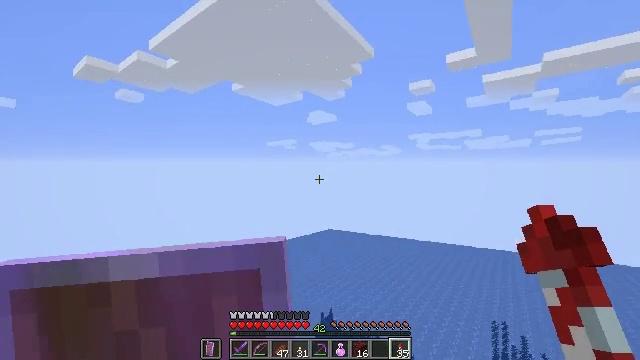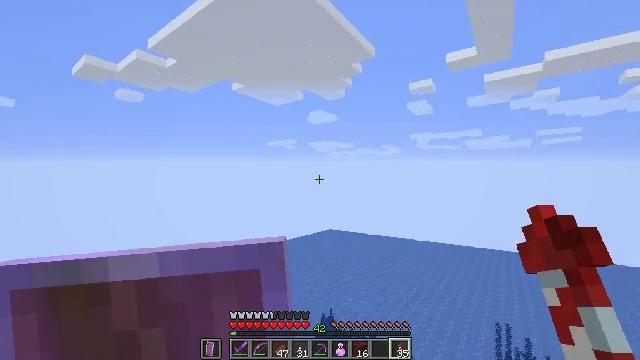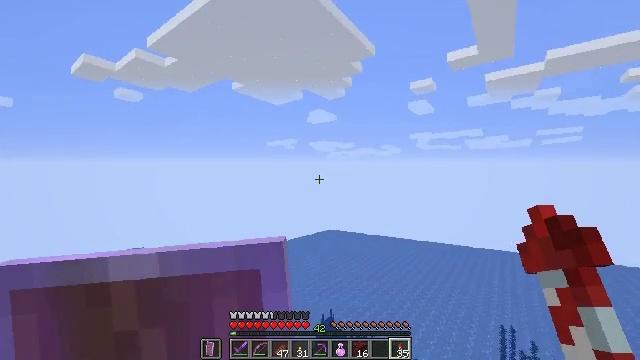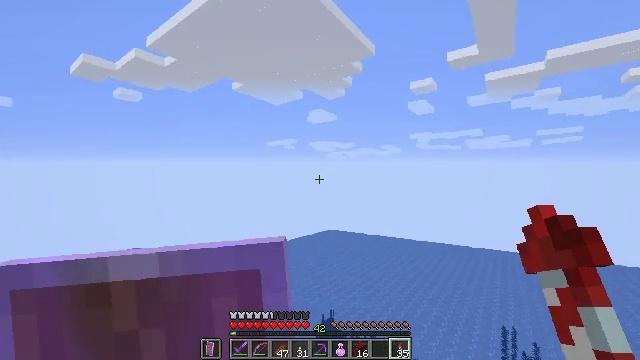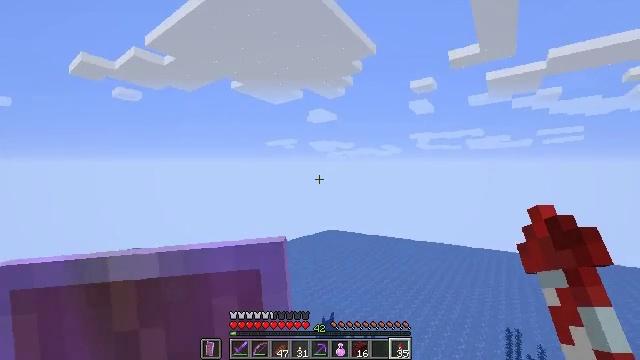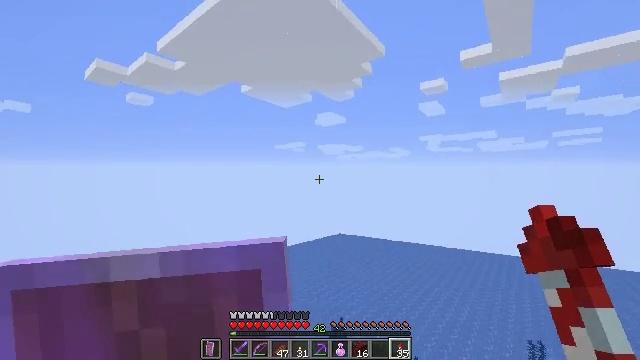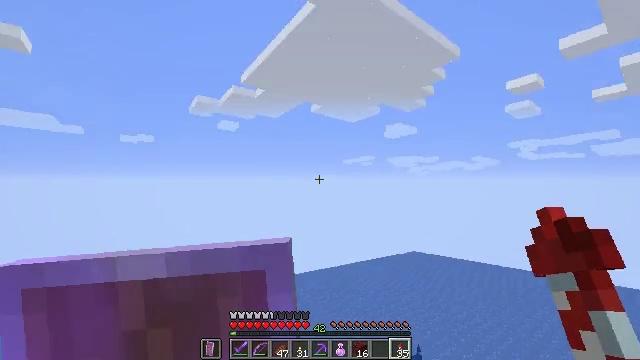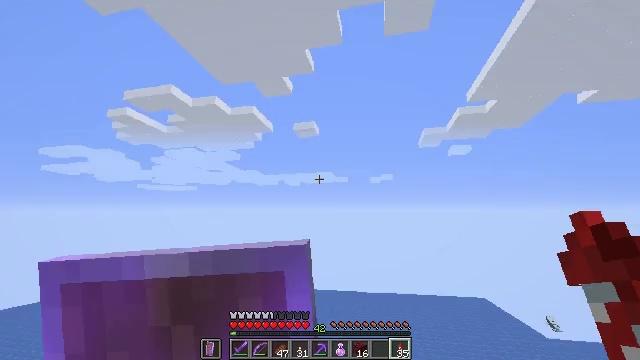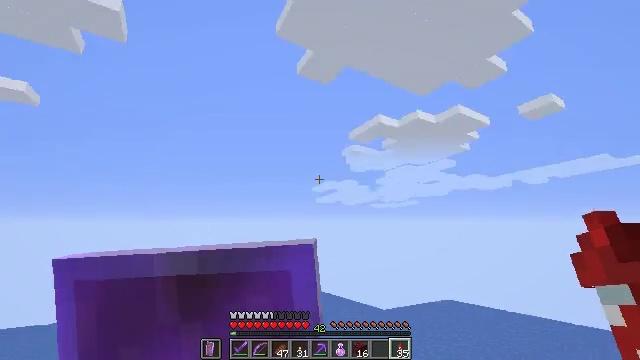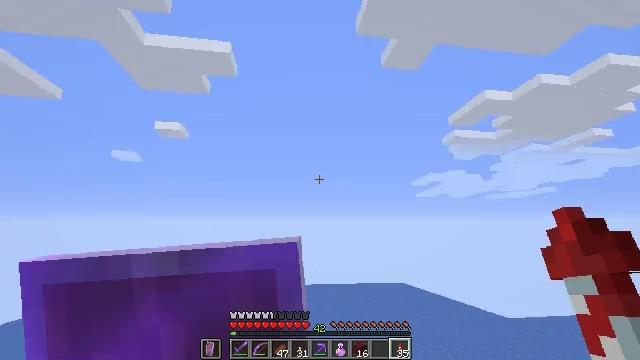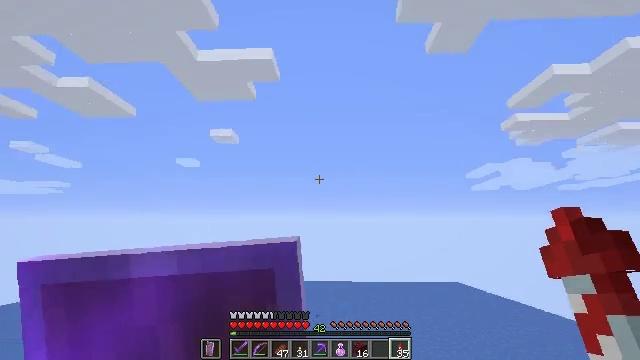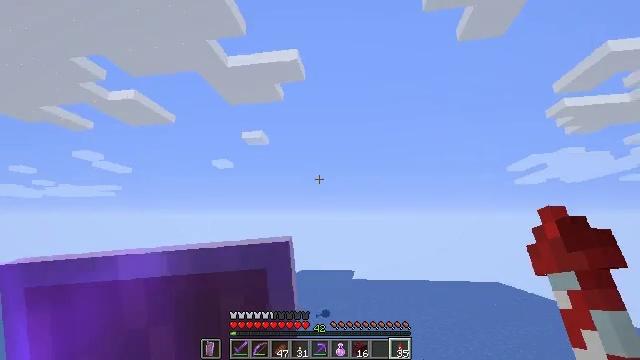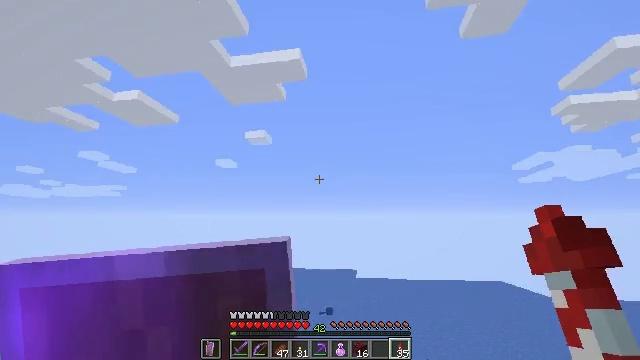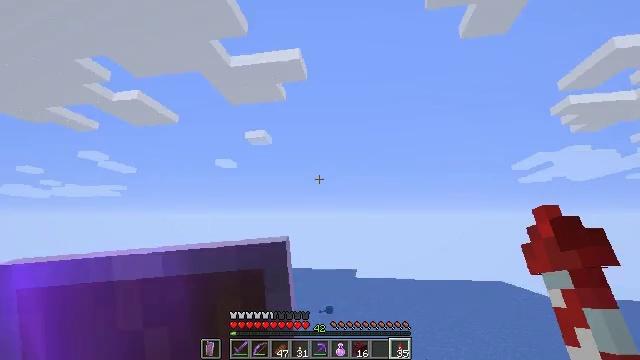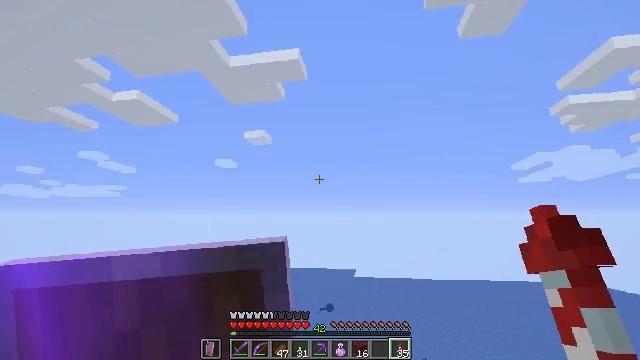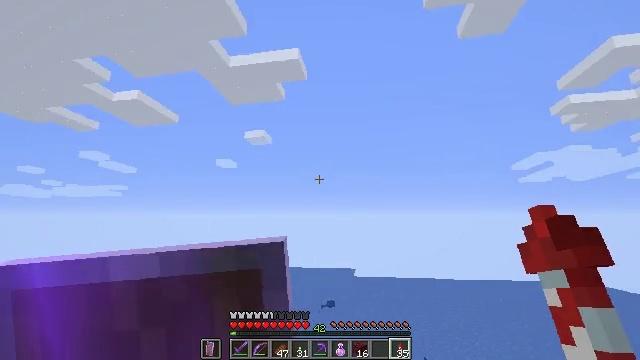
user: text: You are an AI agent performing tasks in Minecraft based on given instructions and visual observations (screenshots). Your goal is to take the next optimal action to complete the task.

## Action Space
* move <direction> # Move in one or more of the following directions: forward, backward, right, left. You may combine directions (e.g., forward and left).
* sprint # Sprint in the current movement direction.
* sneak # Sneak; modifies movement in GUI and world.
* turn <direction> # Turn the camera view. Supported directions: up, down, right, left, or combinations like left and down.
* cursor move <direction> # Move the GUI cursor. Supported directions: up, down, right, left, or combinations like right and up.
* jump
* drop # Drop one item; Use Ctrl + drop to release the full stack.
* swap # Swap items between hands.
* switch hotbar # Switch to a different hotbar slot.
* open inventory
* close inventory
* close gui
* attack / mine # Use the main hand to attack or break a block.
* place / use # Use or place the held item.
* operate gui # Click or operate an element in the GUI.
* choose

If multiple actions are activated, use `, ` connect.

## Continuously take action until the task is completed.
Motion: motion action
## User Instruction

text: mine block cyan shulker box
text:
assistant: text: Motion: no_op
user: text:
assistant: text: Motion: no_op
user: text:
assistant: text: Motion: no_op
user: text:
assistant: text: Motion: no_op
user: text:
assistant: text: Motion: turn left
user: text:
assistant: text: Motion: turn left and up
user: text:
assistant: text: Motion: turn left and up
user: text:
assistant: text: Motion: turn left and up
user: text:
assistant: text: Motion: turn left
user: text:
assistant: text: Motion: turn left
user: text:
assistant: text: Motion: turn left
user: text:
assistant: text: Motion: no_op
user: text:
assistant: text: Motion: no_op
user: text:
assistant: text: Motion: no_op
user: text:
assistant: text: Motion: no_op
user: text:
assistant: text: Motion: no_op
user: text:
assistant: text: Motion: turn left and down
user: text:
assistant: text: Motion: turn left
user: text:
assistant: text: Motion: turn left
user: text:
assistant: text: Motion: turn left and up
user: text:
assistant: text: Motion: turn left and up
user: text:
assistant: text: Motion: turn left
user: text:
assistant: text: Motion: no_op
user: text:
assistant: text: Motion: no_op
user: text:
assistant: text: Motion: no_op
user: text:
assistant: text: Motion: no_op
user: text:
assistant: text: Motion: no_op
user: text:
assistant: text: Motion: no_op
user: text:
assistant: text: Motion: no_op
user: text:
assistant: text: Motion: no_op